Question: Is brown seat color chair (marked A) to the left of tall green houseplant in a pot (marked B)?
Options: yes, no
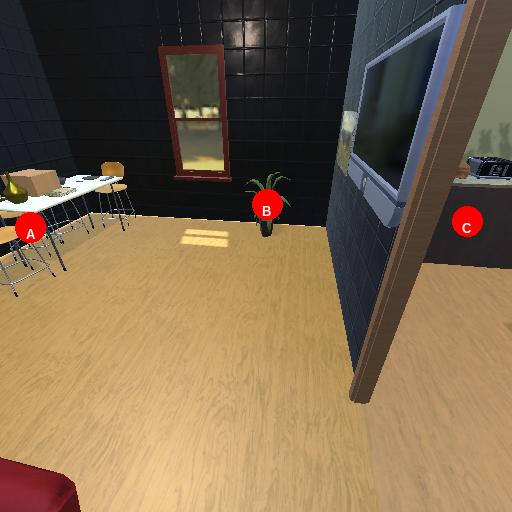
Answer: yes